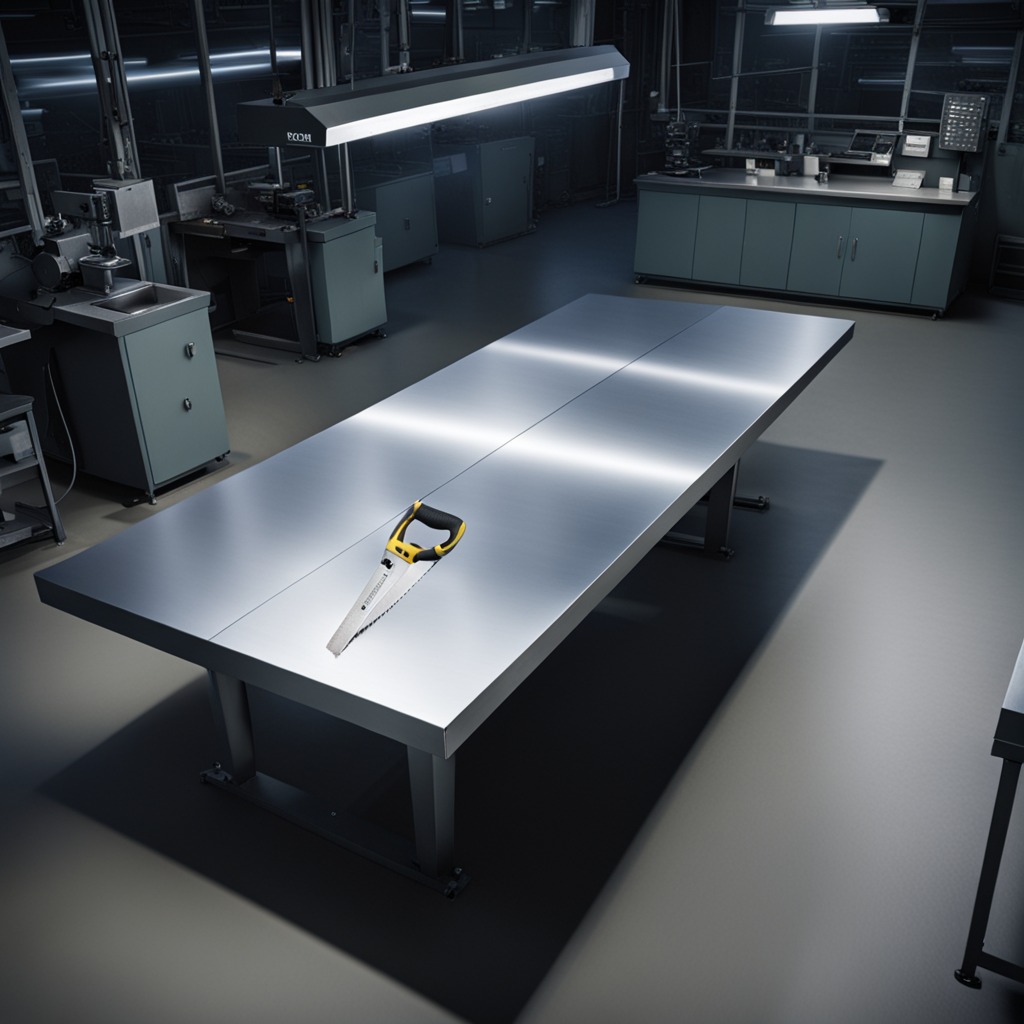
A metal saw lies on a clean empty table in a basement in the evening soft directional lighting on the tabletop realistic grain studio-quality clarity centered framing